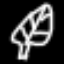
Label: leaf